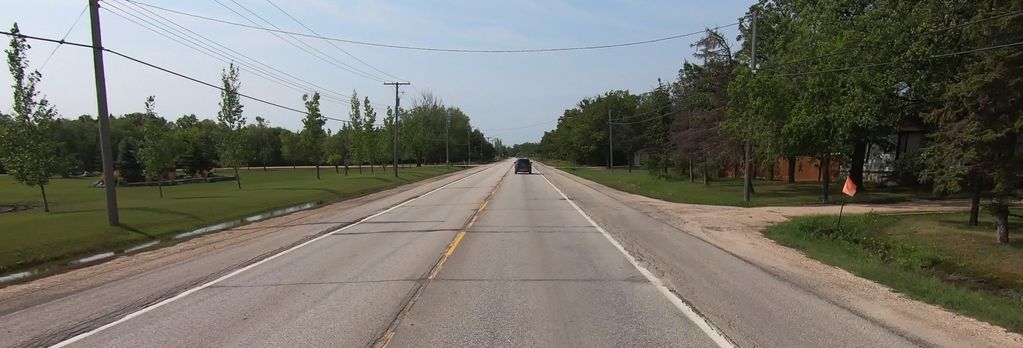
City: winnipeg